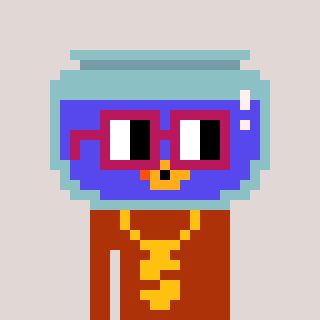
a pixel art character with square dark red glasses, a goldfish-shaped head and a hotbrown-colored body on a warm background